Aerial crown-view tile of a tropical tree (Barro Colorado Island, Panama), acquired 20240918:
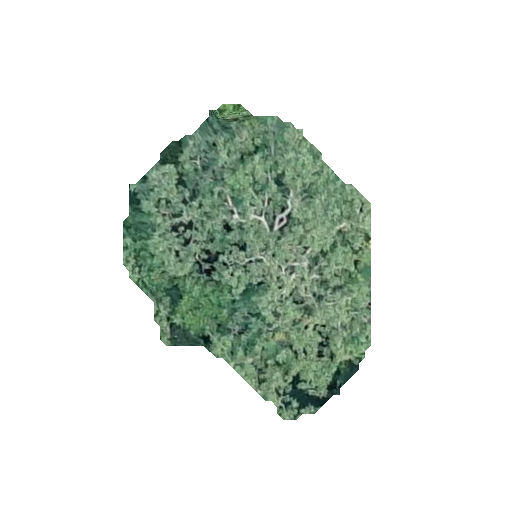
Species: Astronium graveolens
GBIF accepted scientific name: Astronium graveolens
Crown area: 84.552 m²